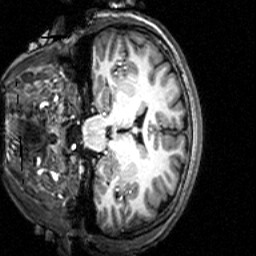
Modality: T1w
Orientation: coronal
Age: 21
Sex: female